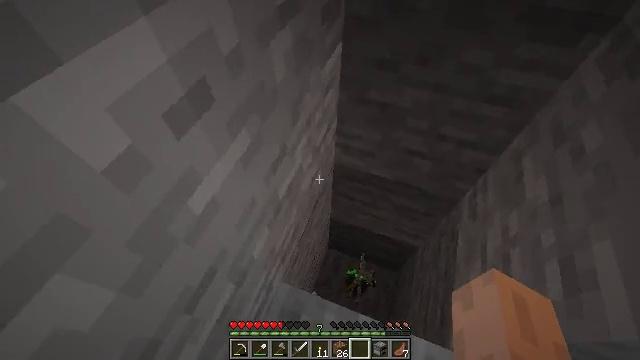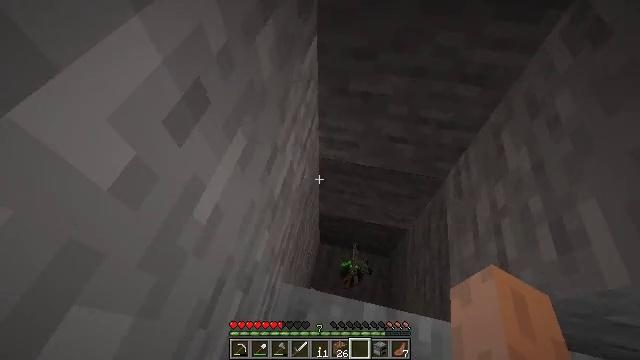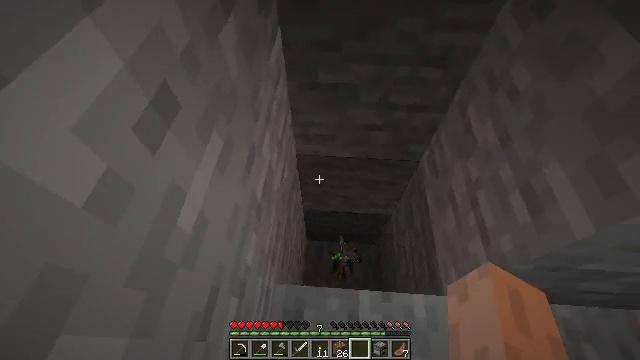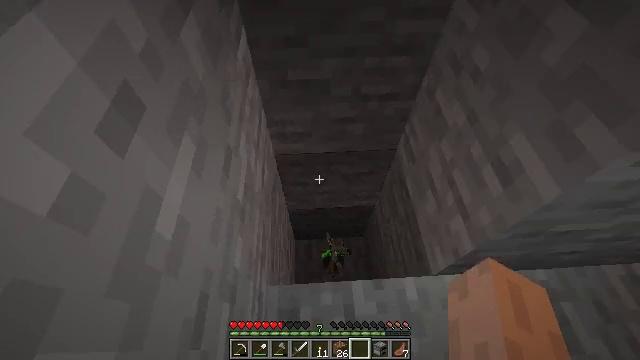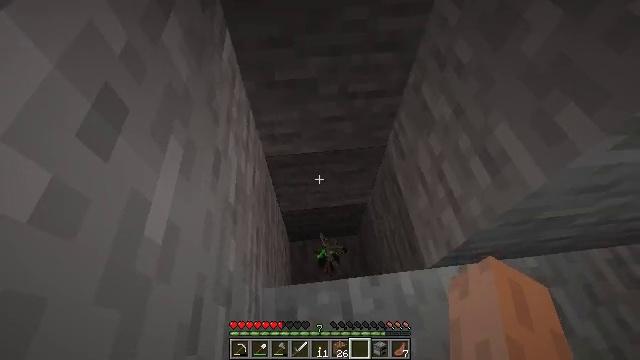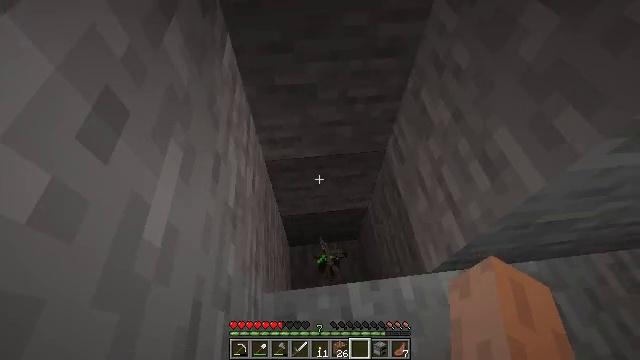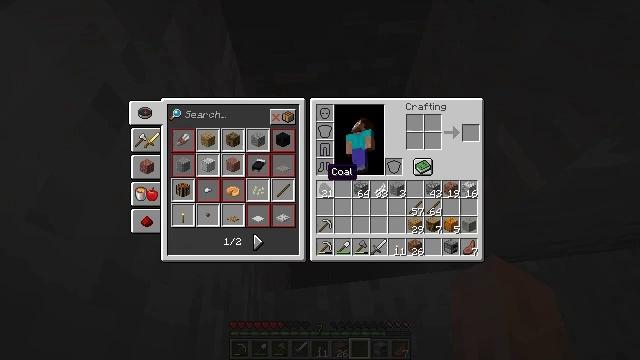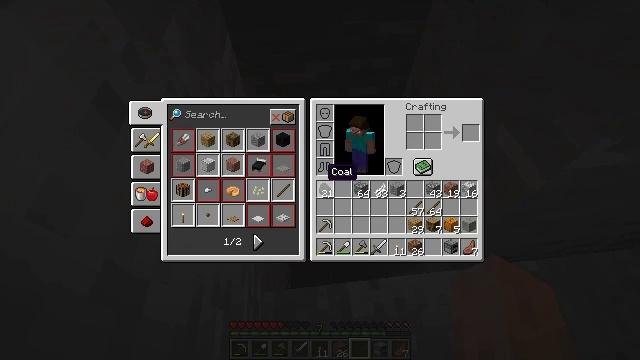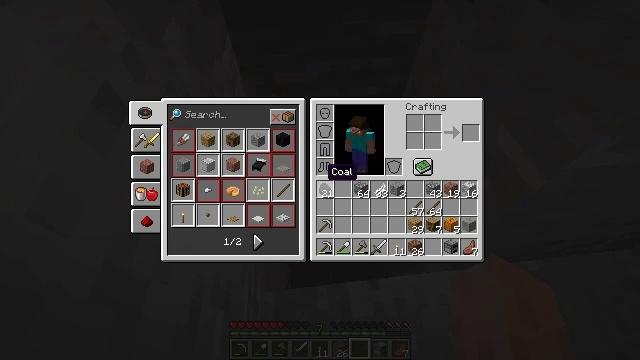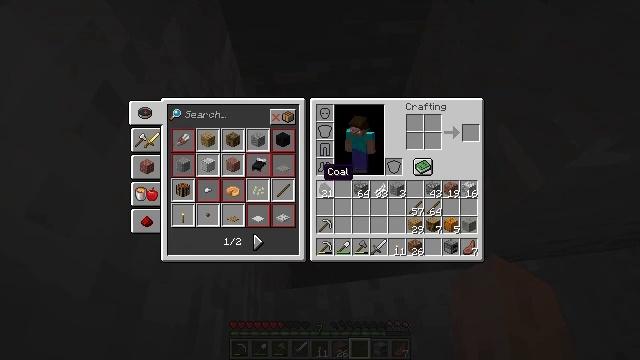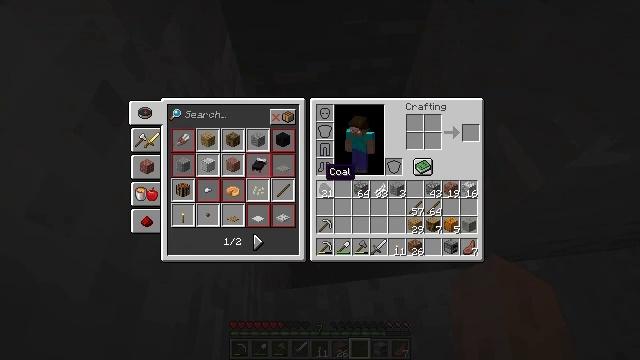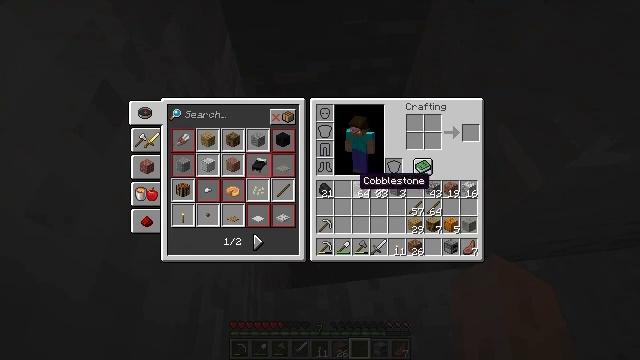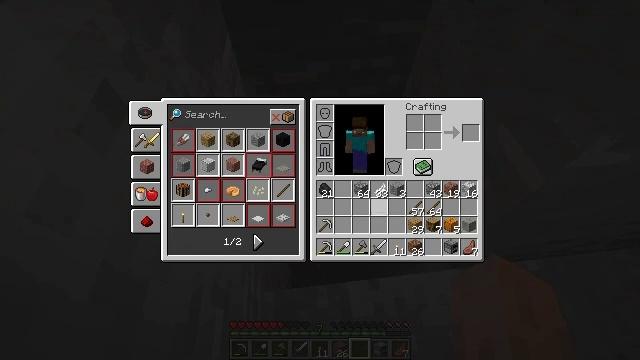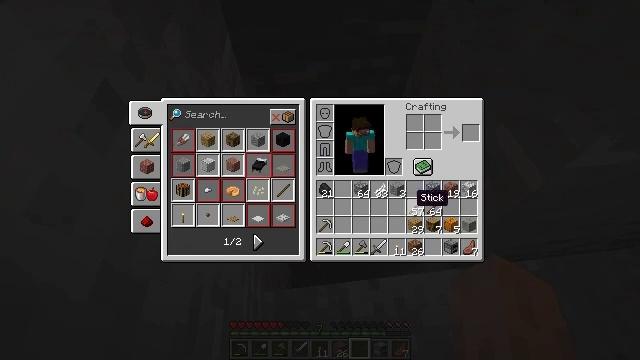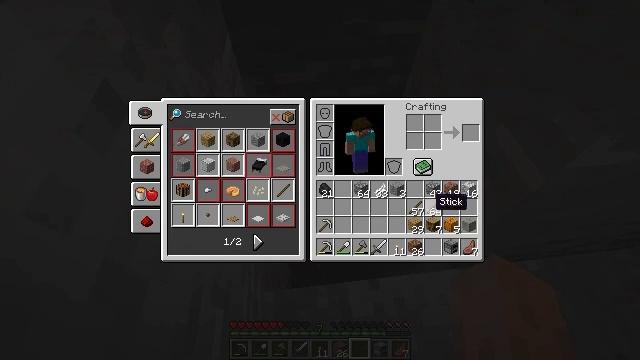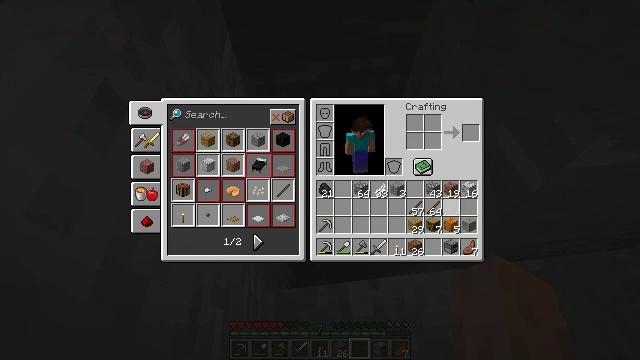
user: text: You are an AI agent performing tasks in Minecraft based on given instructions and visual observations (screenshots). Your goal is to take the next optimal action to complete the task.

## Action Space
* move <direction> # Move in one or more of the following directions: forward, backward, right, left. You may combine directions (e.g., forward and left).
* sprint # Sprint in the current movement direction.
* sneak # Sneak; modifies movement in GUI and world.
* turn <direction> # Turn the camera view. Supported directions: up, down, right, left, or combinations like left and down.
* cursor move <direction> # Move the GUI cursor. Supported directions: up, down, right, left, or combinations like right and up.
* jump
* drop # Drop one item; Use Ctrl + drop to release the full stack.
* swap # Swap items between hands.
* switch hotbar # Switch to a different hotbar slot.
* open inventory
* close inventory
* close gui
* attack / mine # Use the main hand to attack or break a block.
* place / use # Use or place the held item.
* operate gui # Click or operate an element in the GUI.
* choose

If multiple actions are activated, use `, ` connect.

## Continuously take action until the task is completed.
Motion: motion action
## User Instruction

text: Remove a pumpkin from the inventory.
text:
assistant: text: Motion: turn right
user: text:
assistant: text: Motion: turn right
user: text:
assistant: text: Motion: turn right
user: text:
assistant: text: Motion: turn right
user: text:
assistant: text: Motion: turn up
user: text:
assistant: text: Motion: open inventory
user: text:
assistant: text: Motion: open inventory
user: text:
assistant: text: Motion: open inventory
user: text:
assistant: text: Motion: open inventory
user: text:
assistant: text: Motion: no_op
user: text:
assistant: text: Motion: cursor move right and down
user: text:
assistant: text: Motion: cursor move right and down
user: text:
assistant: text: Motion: cursor move right and down
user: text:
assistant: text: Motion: cursor move right
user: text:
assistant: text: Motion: cursor move right
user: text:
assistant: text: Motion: cursor move right
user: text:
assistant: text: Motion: no_op
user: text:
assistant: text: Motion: no_op
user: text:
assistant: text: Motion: no_op
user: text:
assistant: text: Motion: no_op
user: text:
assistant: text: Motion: cursor move left
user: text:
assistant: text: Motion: no_op
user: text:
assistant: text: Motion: no_op
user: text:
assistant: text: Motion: no_op
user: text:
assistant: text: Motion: no_op
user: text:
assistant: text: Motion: no_op
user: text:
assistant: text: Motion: no_op
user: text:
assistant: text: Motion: no_op
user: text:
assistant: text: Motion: no_op
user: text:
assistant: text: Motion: no_op